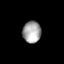
Tissue: lung
Cell type: T cells
Senescence score: 0.2003
Nuclear area (px): 390
Mean DAPI intensity: 163.759